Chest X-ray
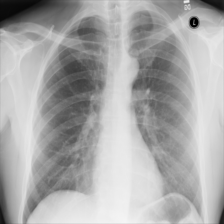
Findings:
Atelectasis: negative
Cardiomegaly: negative
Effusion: negative
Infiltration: negative
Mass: negative
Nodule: negative
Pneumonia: negative
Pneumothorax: negative
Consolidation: negative
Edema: negative
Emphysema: negative
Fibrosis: negative
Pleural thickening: negative
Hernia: negative